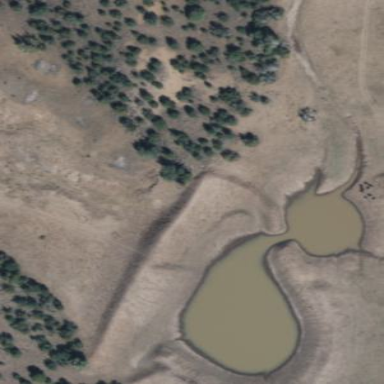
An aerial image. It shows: Natural watering place with stream pool.